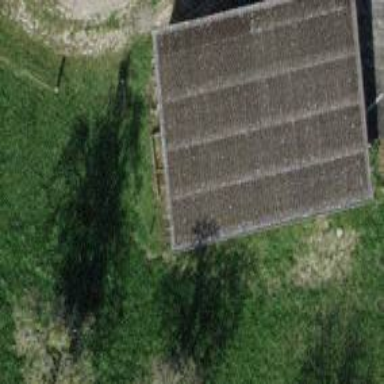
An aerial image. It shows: Shed.